Interaction volume radius: 5 \u00c5
Interaction volume height: 20 \u00c5
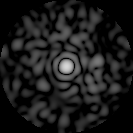
Disorder parameter: 0.7746